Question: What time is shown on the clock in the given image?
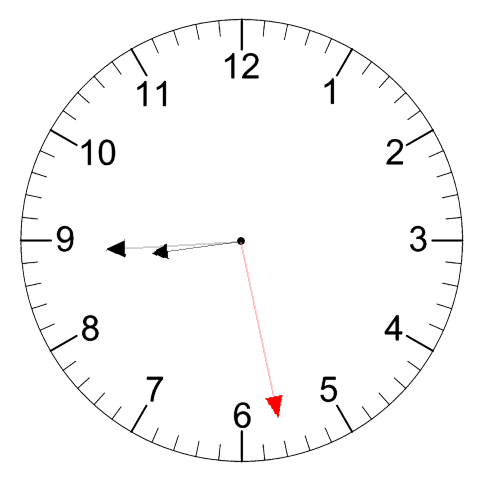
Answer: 08:44:28